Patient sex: M
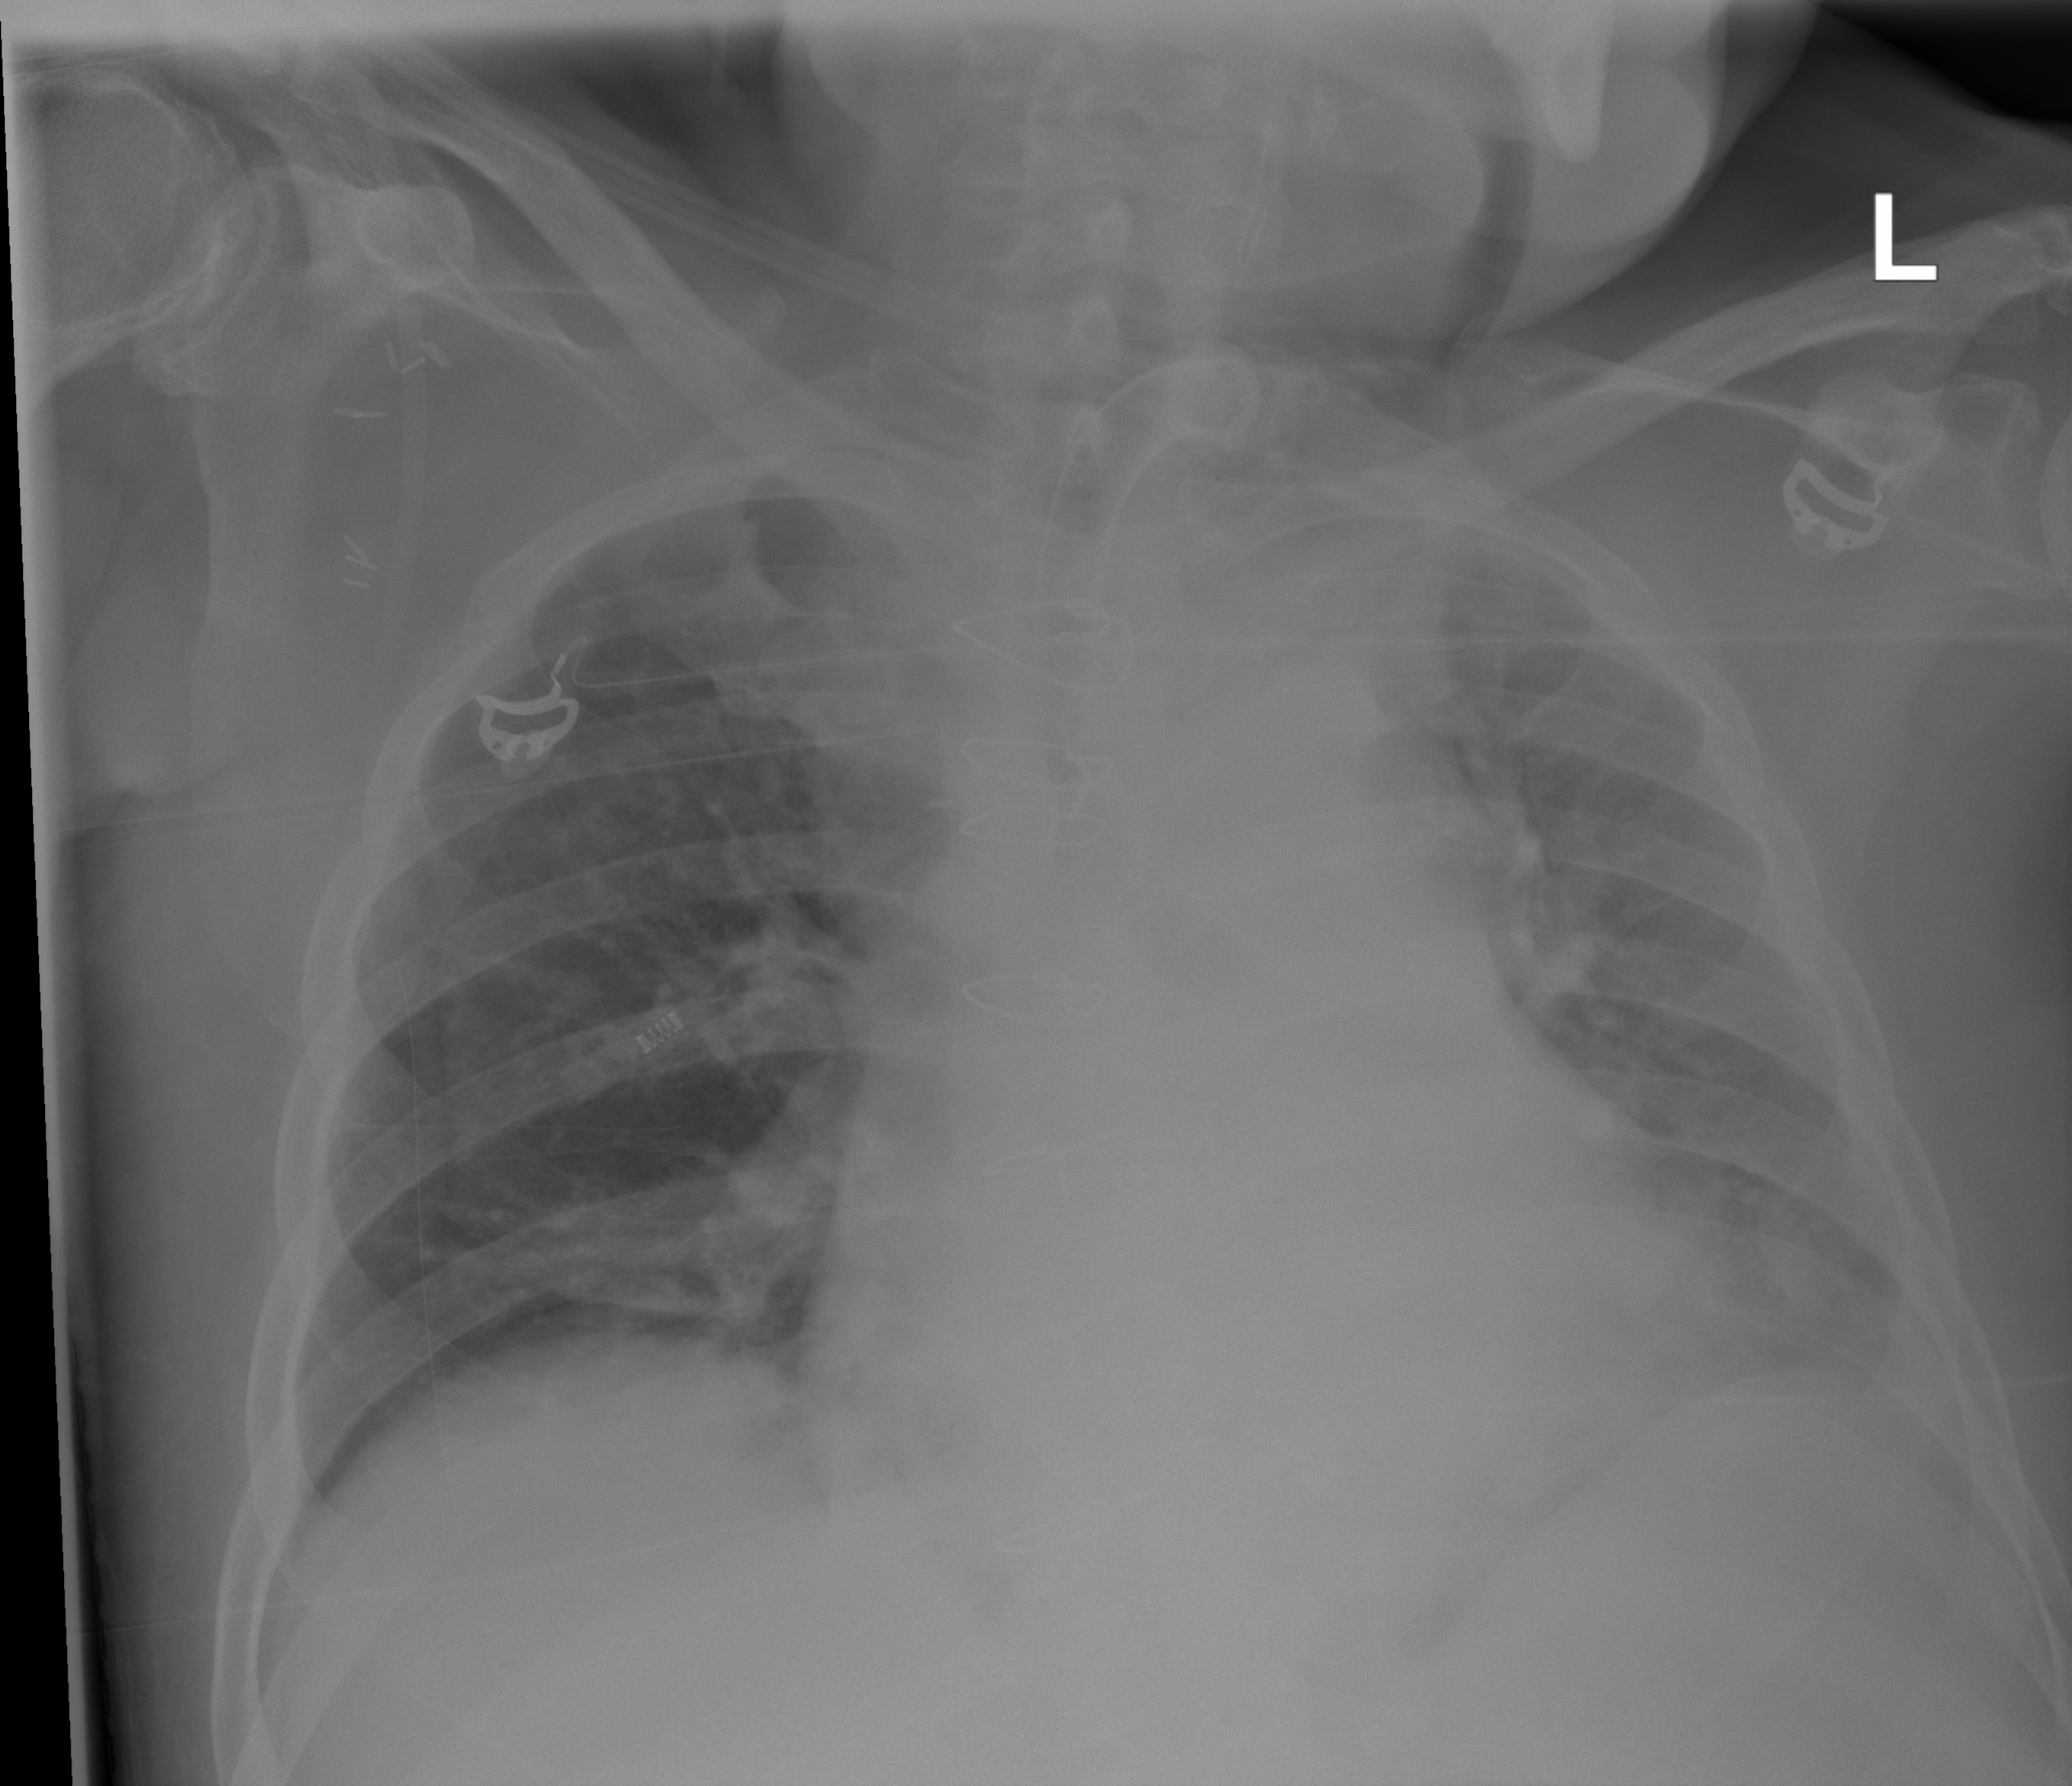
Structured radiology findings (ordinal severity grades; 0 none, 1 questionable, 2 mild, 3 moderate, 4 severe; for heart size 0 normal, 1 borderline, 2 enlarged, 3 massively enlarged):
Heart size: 2
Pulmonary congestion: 2
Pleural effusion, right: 0
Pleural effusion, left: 2
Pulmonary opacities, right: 0
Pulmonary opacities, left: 2
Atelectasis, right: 0
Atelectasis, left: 2